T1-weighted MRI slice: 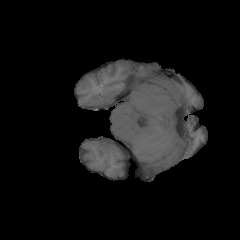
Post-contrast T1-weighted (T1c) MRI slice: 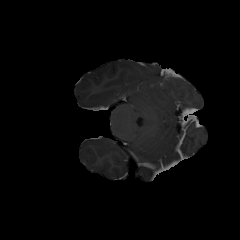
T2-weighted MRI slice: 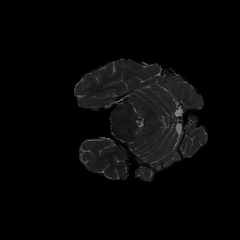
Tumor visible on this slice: no